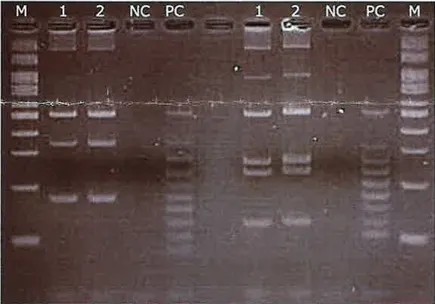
Agarose gel electrophoresis patterns of the PCR-based open reading frame typing (POT) using the Cica Geneus Pseudo POT KIT. PCR of reaction mixtures 1 and 2 was carried out for strain 1 and 2. Lane 1: strain 1 obtained from the patient's cerebrospinal fluid. Lane 2: strain 2 obtained from a cleaning sponge brush. The sizes of the bands in the M lane are 600, 500, 450, 400, 350, 300, 250, 200, 150, and 100 bp (from the top). PC, positive control; NC, negative control, used as an in-house ladder marker for detection PCR of Pseudomonas aeruginosa. Lines 1 and 2 showed the same band patterns, and the POT numbers of both strain 1 and 2 were the same values. The results from POT 1 and 2 values indicated these strains did not carry a metallo-beta-lactamase, such as IMP and VIM.
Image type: radiology (x_ray)